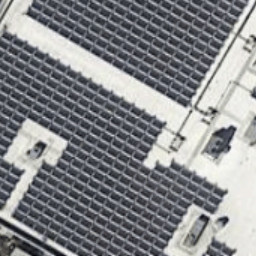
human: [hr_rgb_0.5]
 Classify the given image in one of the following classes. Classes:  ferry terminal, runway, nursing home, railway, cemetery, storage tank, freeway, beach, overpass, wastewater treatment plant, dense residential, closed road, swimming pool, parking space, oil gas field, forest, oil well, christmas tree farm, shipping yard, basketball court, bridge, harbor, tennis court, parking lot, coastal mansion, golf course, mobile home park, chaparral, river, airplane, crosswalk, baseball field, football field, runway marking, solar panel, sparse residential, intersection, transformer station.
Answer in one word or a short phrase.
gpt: solar panel